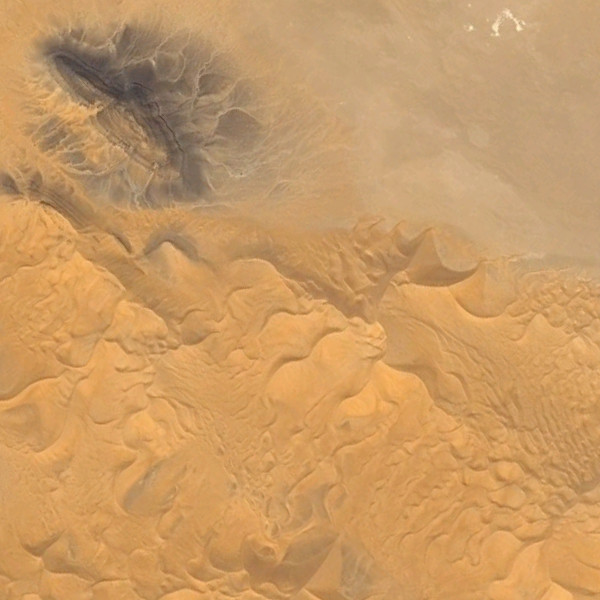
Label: Desert